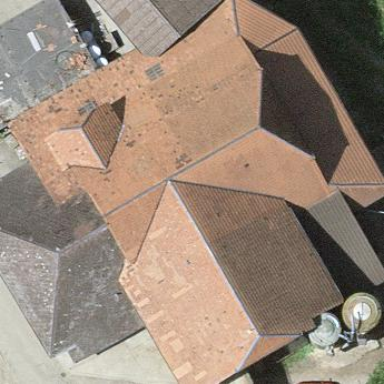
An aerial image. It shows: Farm building.